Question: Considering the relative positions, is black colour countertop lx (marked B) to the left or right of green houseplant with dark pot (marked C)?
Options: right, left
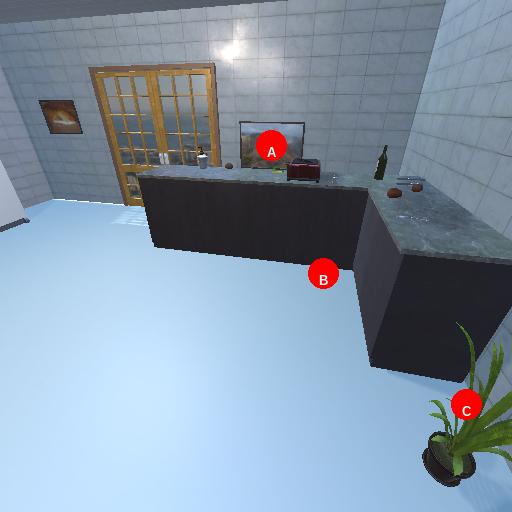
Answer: right